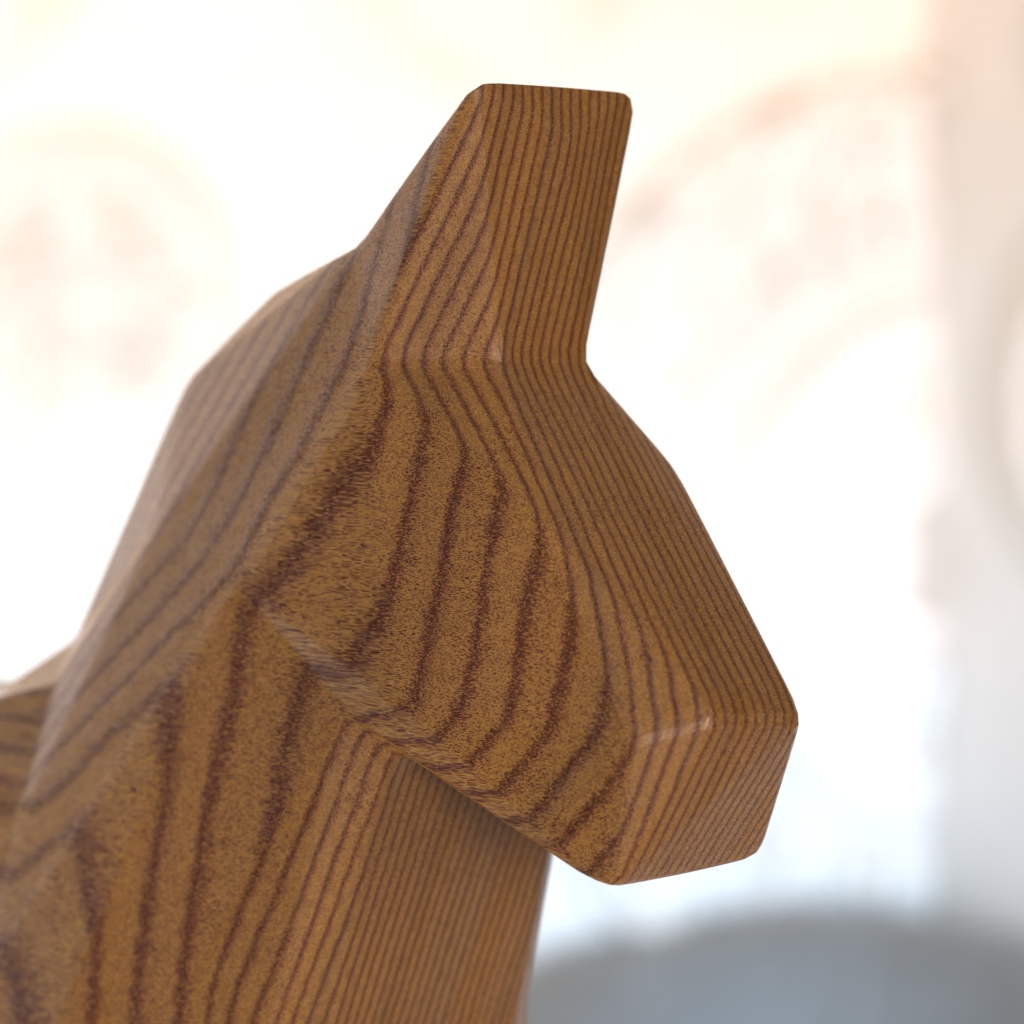
A high quality rendering of a dalahest_oak dalecarlian horse figurine made of varnished dark oak standing on a white marble sidetable in an a photo studio hall in london with natural soft warm daylight from windows,close-up shot of the right side of the head, 100 mm, f 16, bokeh